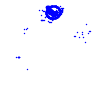
Particle: electron